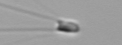
Label: Chaetoceros_subtilis